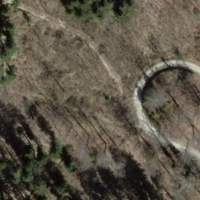
EUNIS habitat code: 41
Species observed at this site:
Tussilago farfara